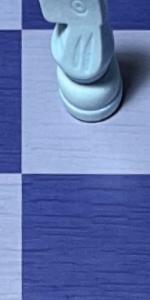
Label: Empty